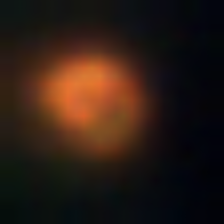
Taxon: NanoPlankton
Group: Other